Field crop: tomato
Growth stage: 1
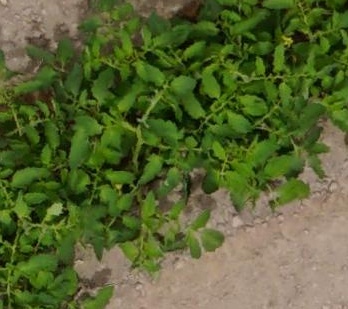
Species: tomato